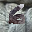
Label: 6